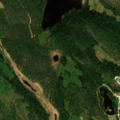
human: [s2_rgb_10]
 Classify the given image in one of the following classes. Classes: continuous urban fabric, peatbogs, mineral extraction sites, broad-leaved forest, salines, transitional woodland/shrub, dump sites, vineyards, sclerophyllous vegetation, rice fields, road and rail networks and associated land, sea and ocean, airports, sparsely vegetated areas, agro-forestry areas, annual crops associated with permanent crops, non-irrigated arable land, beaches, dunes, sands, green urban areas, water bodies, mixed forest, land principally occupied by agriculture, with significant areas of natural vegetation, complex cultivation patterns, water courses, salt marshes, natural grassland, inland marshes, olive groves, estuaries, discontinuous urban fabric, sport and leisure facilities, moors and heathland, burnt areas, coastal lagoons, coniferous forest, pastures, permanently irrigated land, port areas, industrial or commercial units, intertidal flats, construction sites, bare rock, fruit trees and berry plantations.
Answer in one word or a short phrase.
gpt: coniferous forest, mixed forest, transitional woodland/shrub